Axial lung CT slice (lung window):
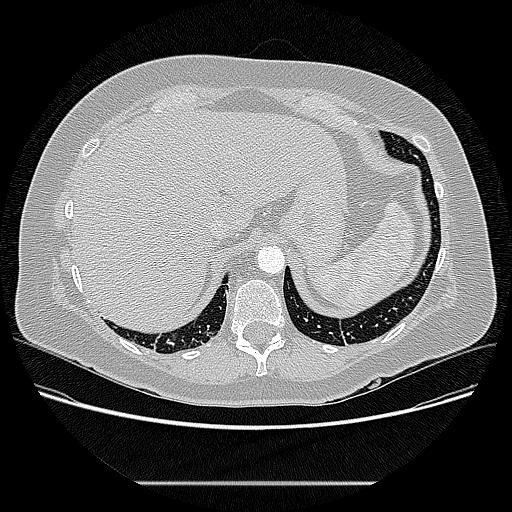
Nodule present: no